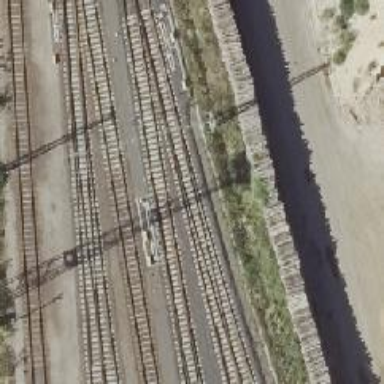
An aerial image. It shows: Rail siding with electrified contact lines for trains.